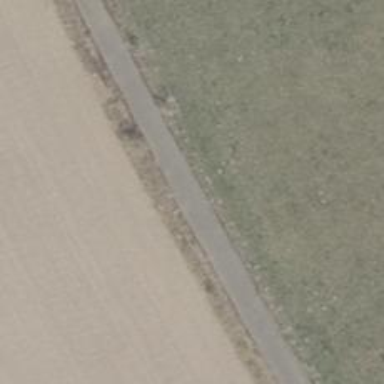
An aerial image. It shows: Asphalt road designated for service vehicles.